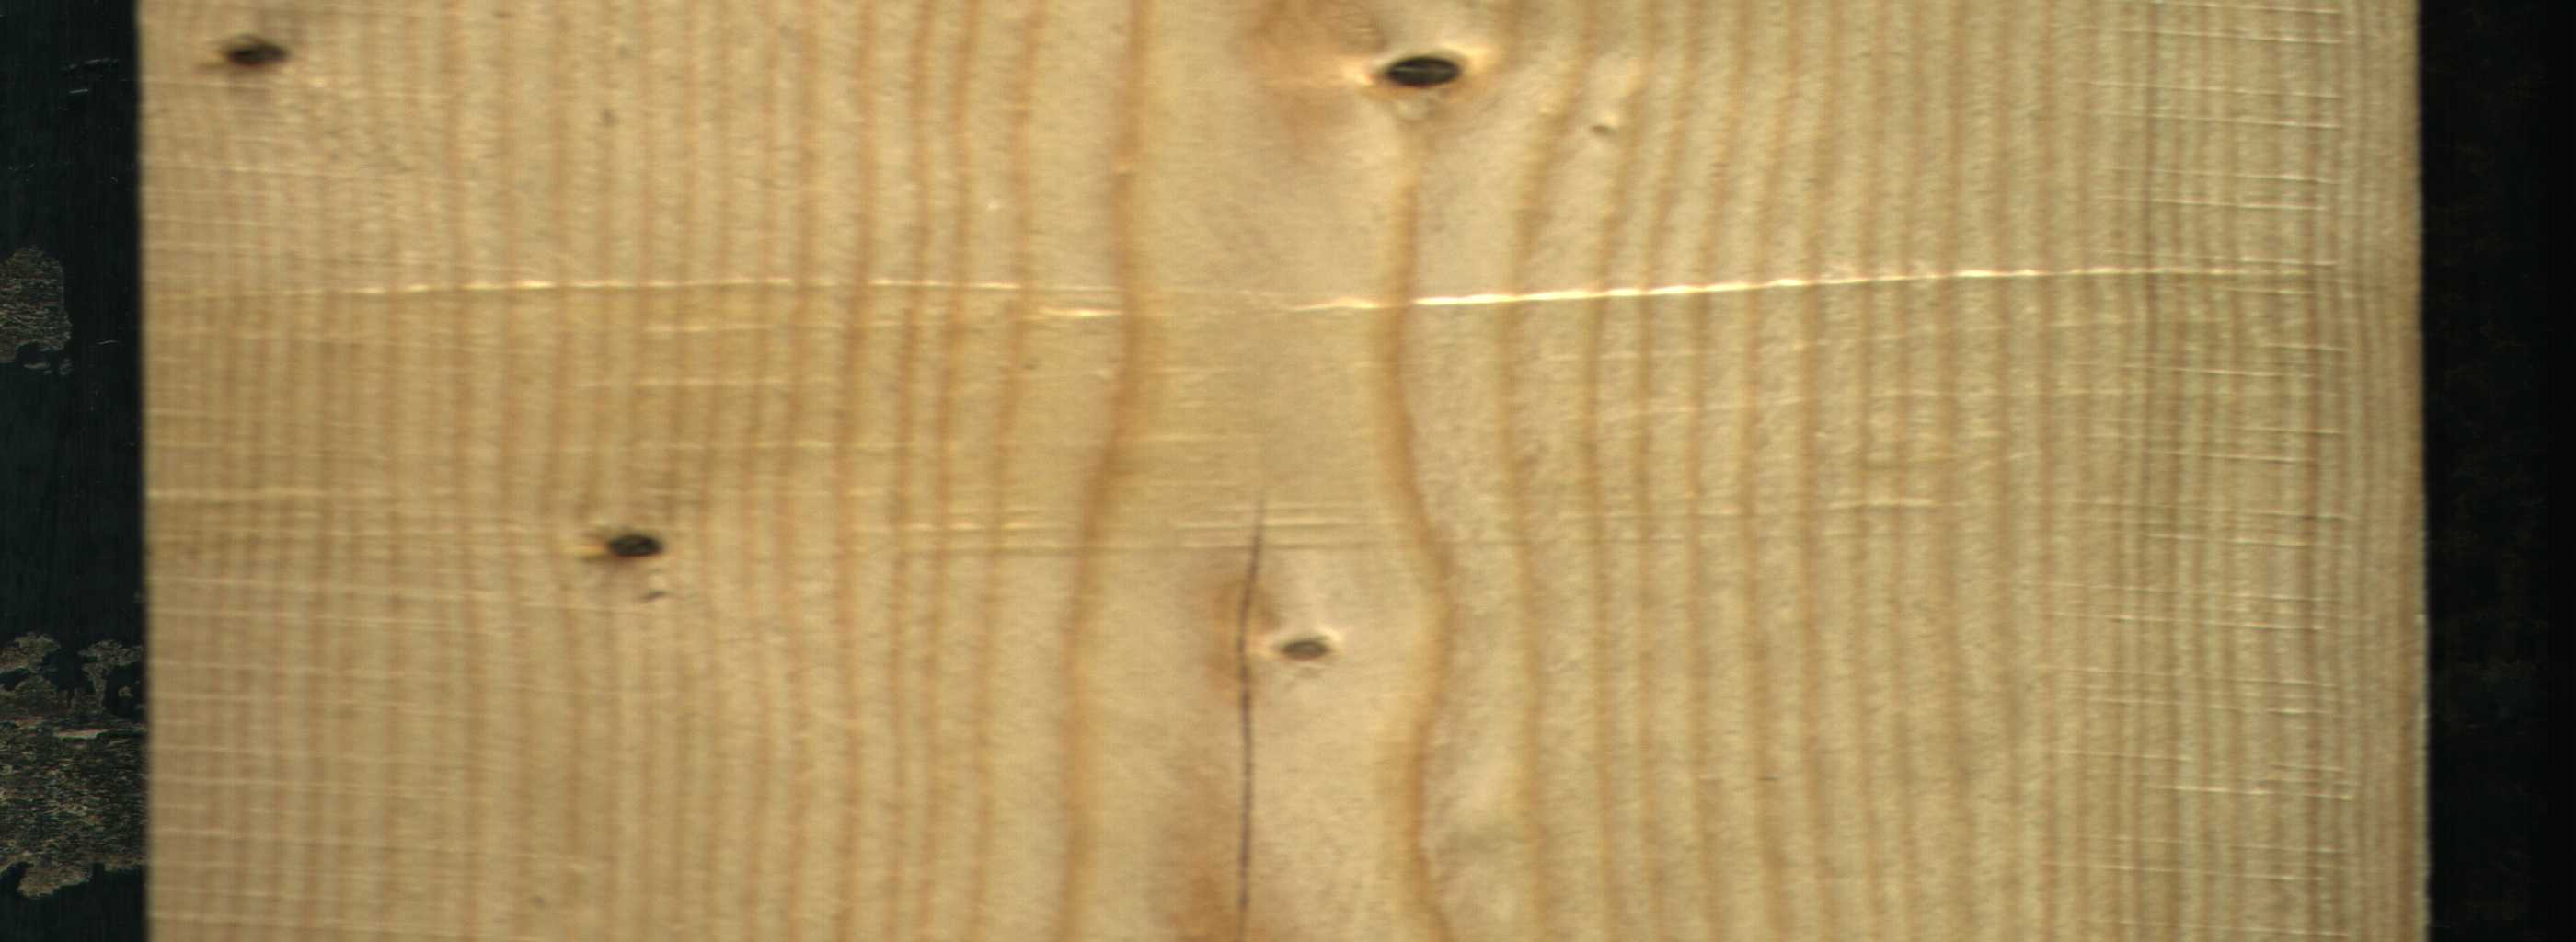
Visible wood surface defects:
Crack
Dead_Knot
Dead_Knot
Dead_Knot
Live_Knot